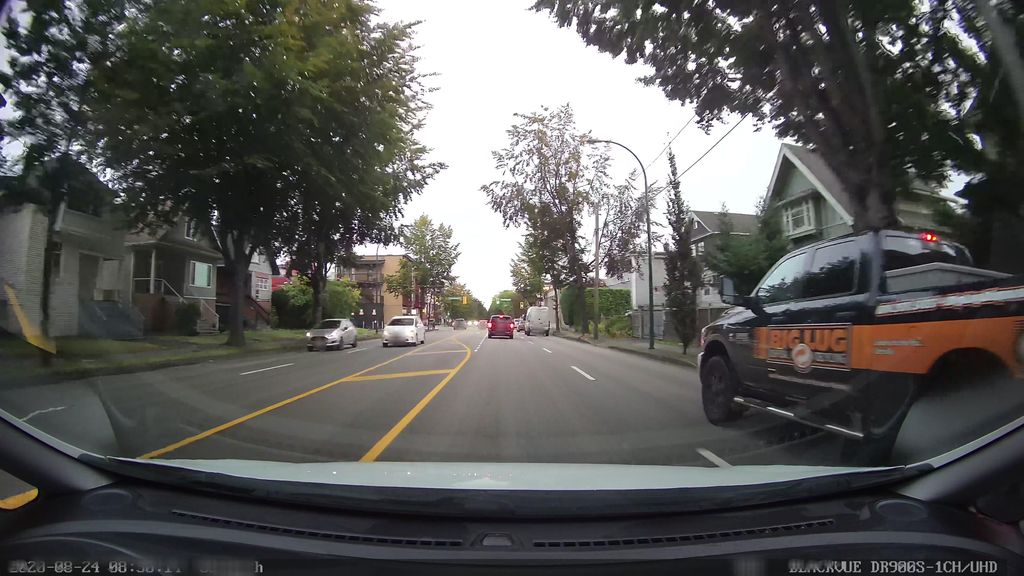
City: vancouver